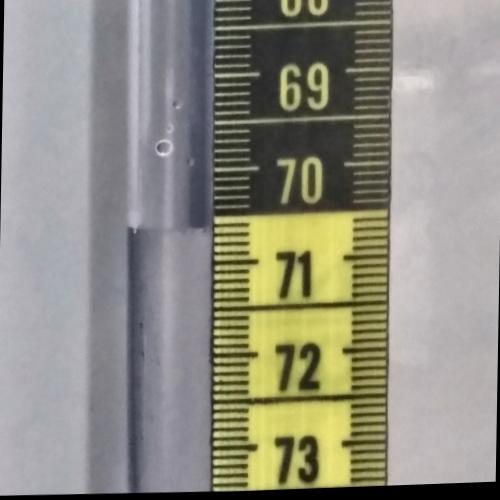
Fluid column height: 70.6 cm